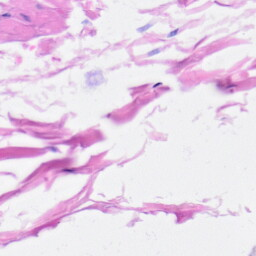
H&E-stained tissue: Heart